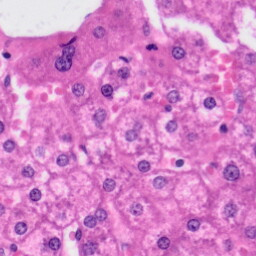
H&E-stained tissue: Liver